Interaction volume radius: 10 \u00c5
Interaction volume height: 15 \u00c5
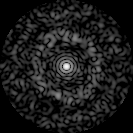
Disorder parameter: 0.8294